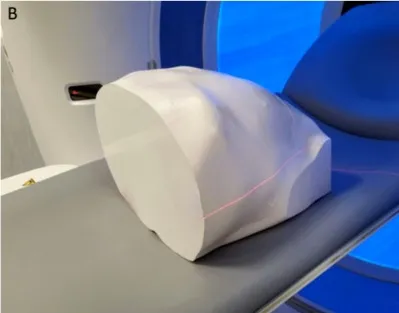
In (B), the phantom on the scanner bed before the Siemens acquisition.
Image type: radiology (x_ray)